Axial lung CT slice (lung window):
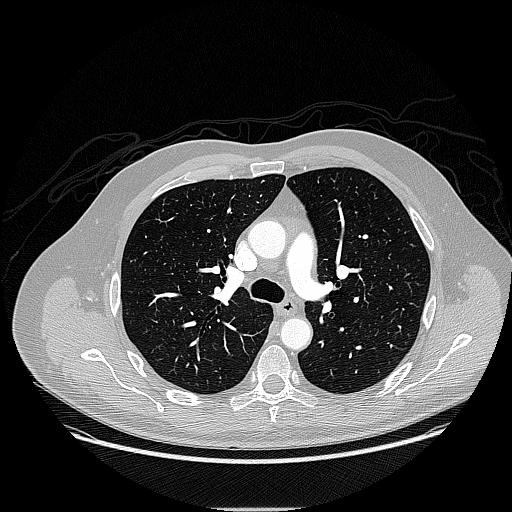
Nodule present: no